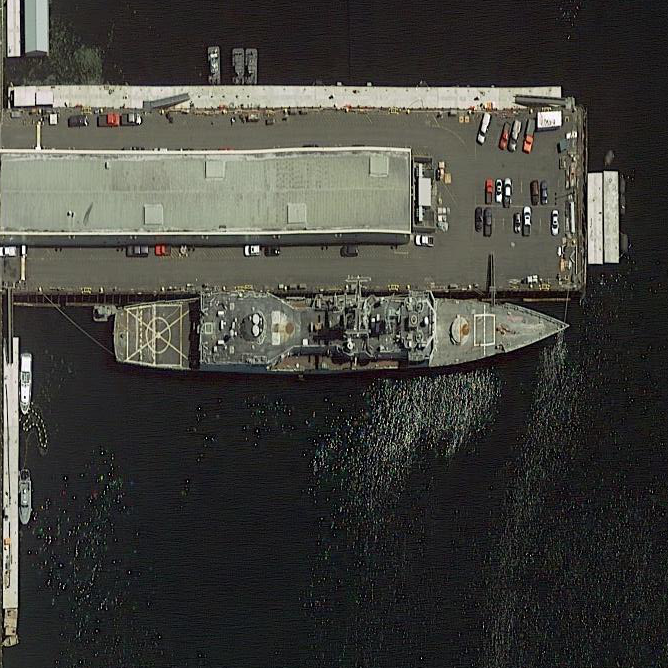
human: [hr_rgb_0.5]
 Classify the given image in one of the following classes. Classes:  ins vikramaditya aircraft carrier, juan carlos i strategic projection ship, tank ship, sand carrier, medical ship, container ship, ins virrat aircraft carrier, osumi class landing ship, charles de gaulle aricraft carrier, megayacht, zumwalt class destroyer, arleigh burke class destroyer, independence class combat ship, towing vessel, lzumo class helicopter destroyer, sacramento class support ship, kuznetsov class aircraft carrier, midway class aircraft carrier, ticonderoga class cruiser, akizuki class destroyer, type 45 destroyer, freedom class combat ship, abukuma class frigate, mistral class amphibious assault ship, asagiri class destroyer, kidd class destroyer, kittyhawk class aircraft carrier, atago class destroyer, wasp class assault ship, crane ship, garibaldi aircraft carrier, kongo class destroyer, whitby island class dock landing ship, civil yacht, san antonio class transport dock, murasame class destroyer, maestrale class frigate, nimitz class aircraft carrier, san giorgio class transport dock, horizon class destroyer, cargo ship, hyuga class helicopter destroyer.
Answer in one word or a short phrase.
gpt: Ticonderoga class cruiser